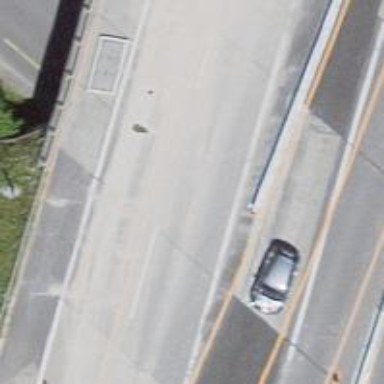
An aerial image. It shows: Motorway bridge with asphalt surface.